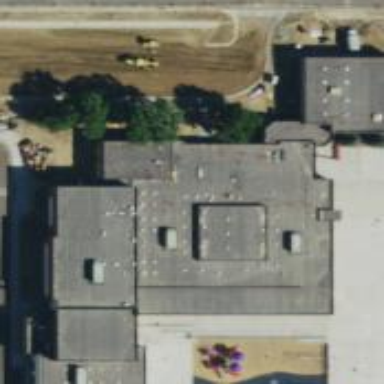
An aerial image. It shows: School.